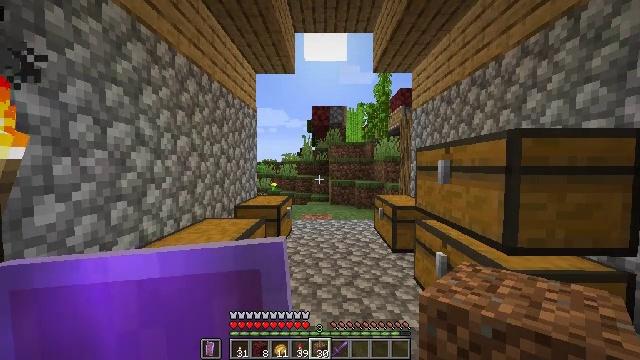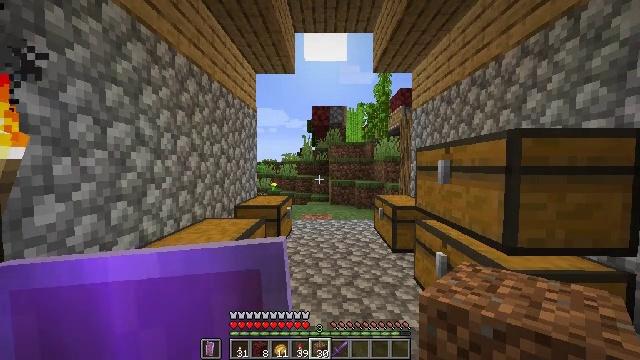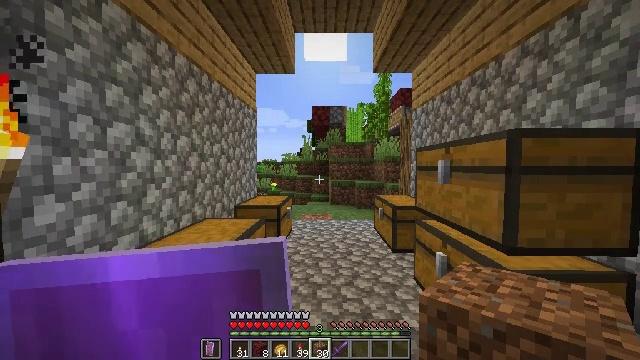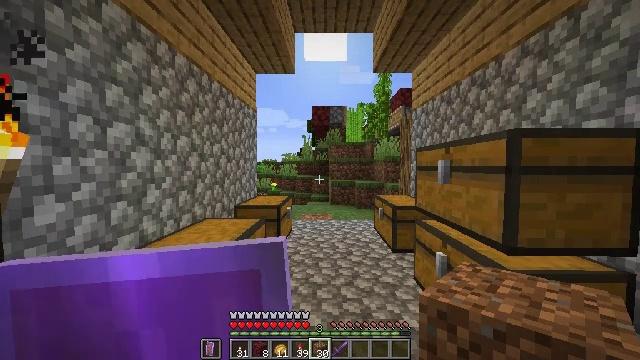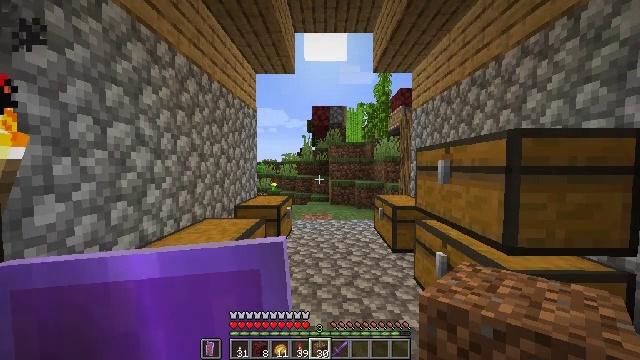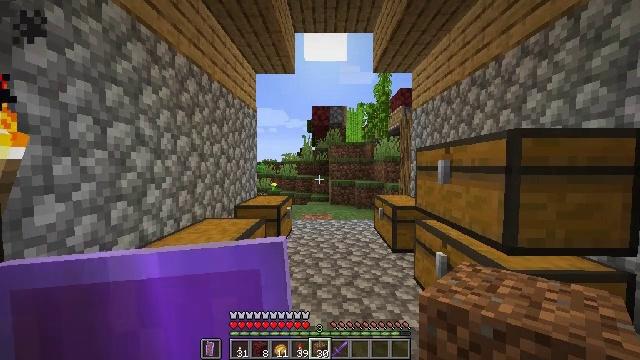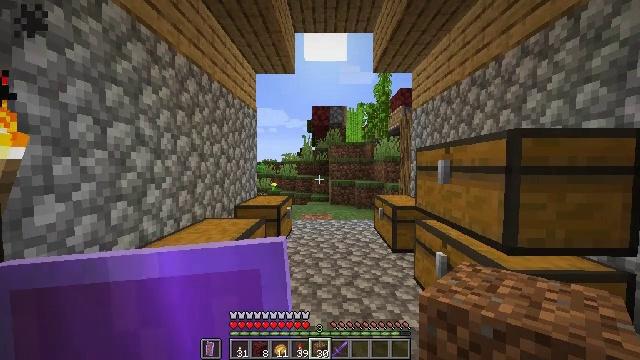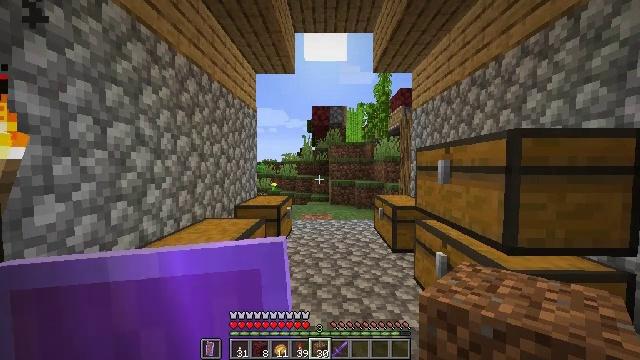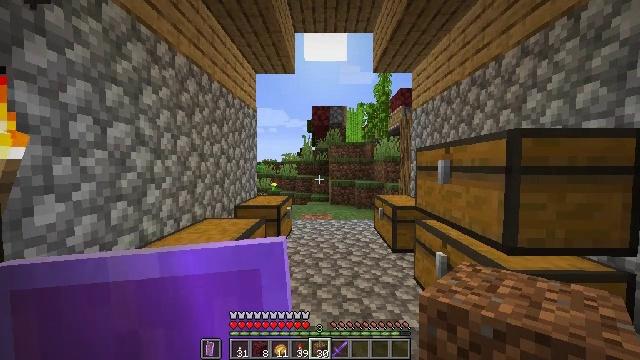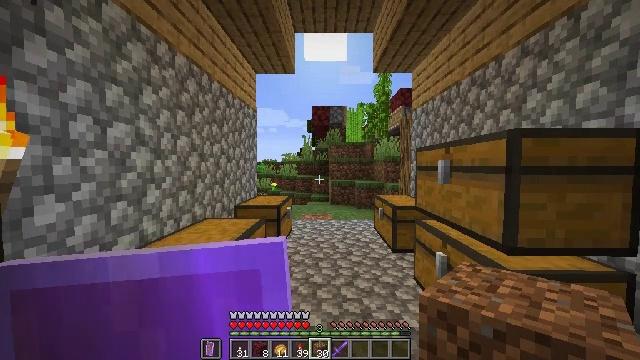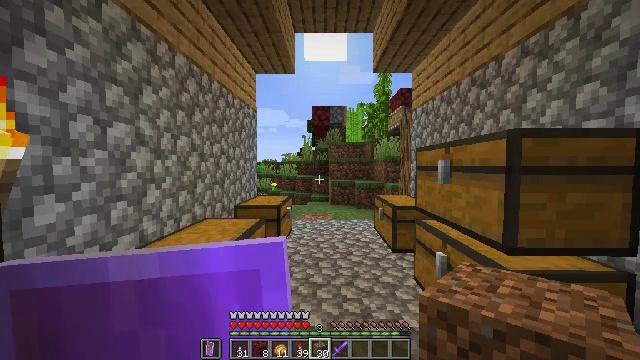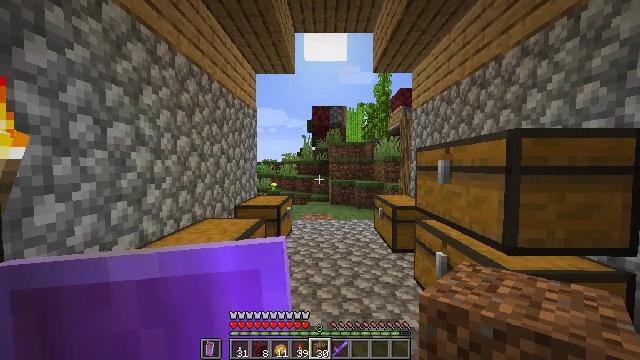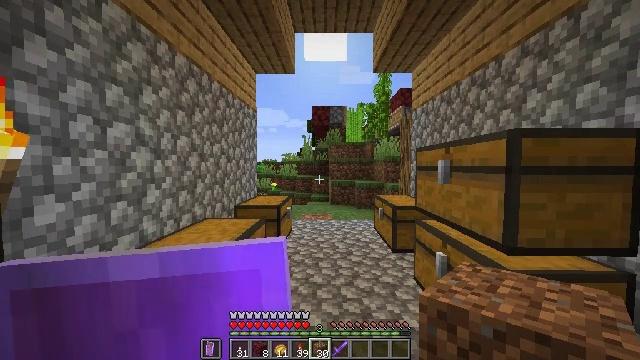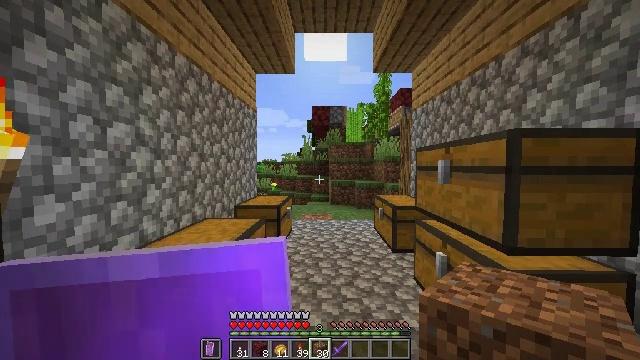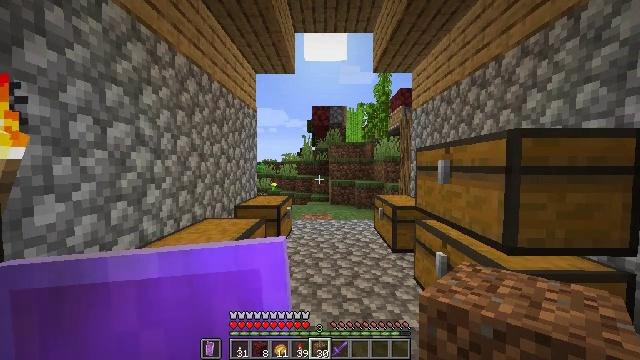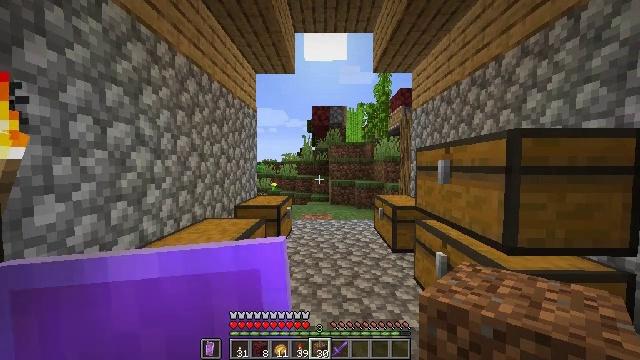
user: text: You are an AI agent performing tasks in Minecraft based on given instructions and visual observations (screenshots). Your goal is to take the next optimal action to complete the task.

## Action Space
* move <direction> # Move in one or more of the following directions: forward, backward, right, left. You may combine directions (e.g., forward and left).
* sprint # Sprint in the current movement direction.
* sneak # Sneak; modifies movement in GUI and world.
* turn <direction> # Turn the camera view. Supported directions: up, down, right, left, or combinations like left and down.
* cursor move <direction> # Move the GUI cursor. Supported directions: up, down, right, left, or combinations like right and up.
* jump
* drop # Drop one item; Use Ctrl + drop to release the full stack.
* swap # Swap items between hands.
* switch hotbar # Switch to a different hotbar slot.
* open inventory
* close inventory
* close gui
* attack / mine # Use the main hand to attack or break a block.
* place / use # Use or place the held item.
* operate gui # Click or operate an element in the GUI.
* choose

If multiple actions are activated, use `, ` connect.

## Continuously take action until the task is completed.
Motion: motion action
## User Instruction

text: Get the white banner into your inventory.
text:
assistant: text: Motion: no_op
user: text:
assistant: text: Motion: no_op
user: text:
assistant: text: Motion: no_op
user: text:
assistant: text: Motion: no_op
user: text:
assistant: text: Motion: no_op
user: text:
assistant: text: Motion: no_op
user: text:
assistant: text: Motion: no_op
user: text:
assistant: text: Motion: no_op
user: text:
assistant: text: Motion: no_op
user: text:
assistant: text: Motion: no_op
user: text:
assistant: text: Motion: no_op
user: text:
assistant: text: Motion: no_op
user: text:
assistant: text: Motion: no_op
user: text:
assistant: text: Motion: no_op
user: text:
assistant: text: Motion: no_op
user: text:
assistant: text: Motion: no_op
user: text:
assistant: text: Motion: no_op
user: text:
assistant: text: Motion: no_op
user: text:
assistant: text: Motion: no_op
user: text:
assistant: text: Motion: no_op
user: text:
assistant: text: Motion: no_op
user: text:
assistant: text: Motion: no_op
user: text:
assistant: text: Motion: no_op
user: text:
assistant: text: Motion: no_op
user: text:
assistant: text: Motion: no_op
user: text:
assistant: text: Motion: no_op
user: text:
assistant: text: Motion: no_op
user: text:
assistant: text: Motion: no_op
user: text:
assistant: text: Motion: no_op
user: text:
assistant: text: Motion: no_op